Interaction volume radius: 5 \u00c5
Interaction volume height: 15 \u00c5
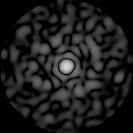
Disorder parameter: 0.8452